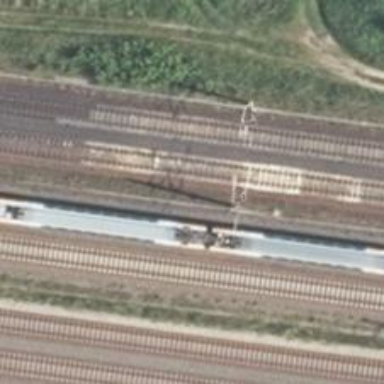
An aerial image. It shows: Railway signal with block marker for train protection. The signal is mounted on catenary mast.